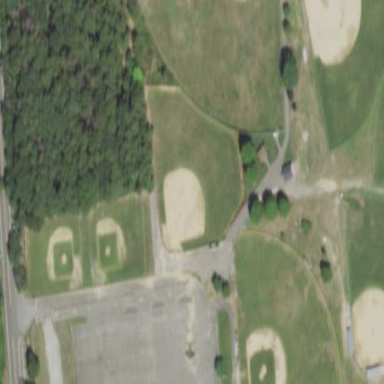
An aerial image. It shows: Baseball pitch for leisure and sports activities.